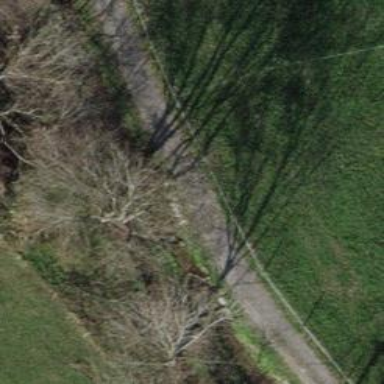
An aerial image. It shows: Path with excellent visibility for trail.